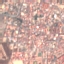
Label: Residential